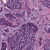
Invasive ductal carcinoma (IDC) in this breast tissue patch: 1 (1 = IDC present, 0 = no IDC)